The image is the raw time-domain waveform of a rolling-element bearing's vibration signal. Determine the bearing's health state. Answer with exactly one of: normal, inner_race, outer_race, ball.
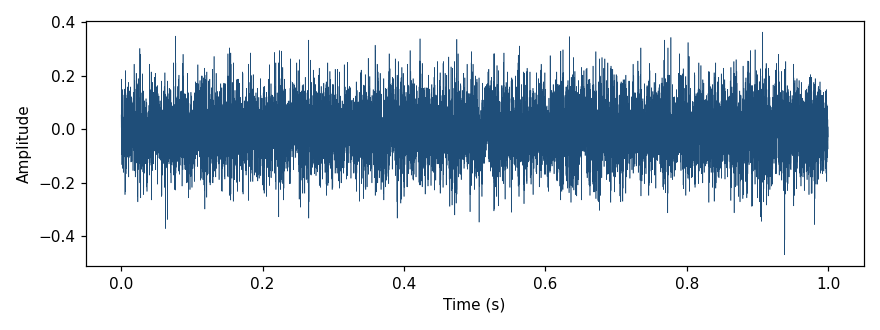
Answer: outer_race